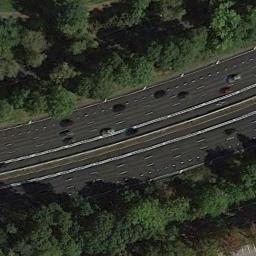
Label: freeway